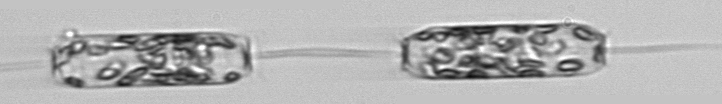
Label: Ditylum_brightwellii